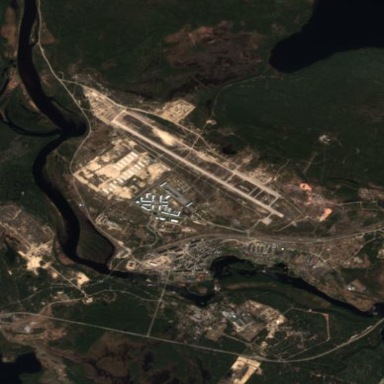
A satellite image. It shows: Military airfield located within aerodrome.